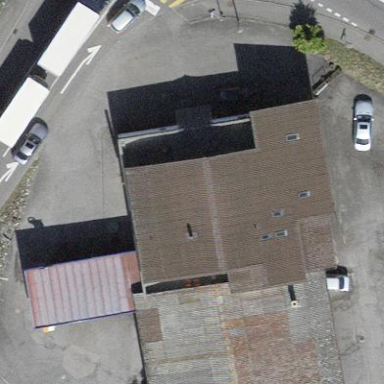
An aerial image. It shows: Industrial building.